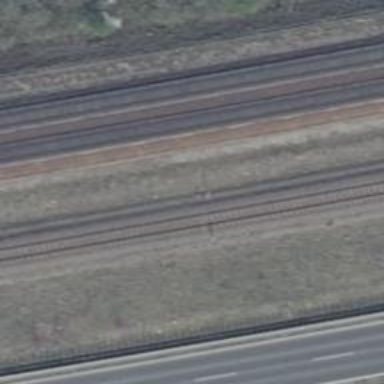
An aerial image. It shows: Solitary milestone along the railway.